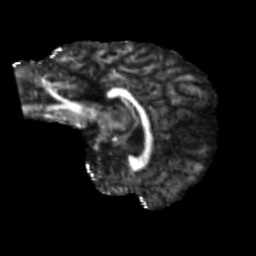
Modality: FA
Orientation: sagittal
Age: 50
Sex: female
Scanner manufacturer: siemens
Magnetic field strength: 3 T
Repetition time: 5.47 s
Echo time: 0.0854 s